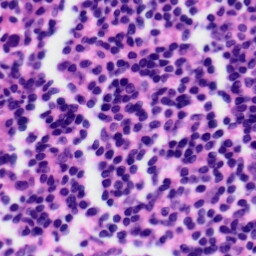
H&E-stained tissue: Tonsil